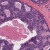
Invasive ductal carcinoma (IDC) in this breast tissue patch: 0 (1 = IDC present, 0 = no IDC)